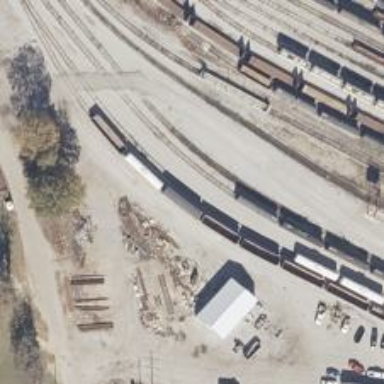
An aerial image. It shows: Railway yard.